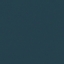
Label: SeaLake